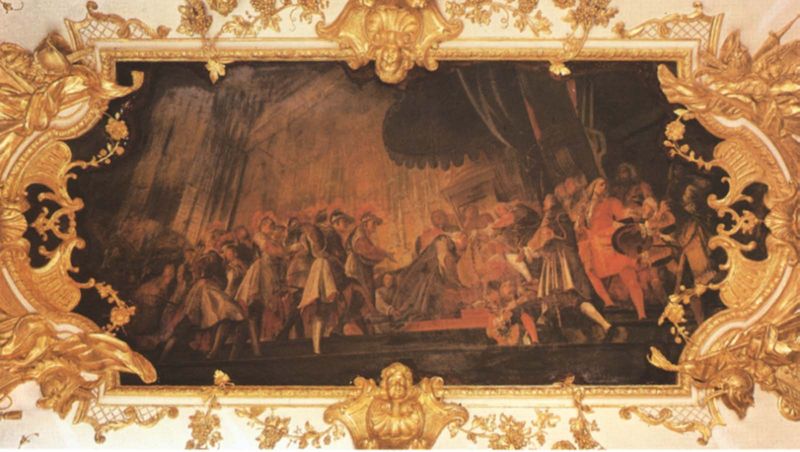
Titel: München Residenz
Standort: München, Residenz (EU - D - B)
Schlagwörter: dunkel, feuer, gemälde, kopf, mann, weiß, gelb, menschen, braun, holz, hut, kleid, kleider, männer, raum, schwarz, szene, rot, schloss, fest, leute, malerei, ornament, rock, tanz, barock, rahmen, bild, kirche, gewand, gold, decke, rokoko, engel, bein, man, perspektive, loge, saal, treppe, könig, thron, verzierung, stuck, stufen, oben, unten, strümpfe, vergoldet, krönung, baldachin, deckengemälde, zierrat, inferno, trhon, eingelassen, theabühne